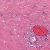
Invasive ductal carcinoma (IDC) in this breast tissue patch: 0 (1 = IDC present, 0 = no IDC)